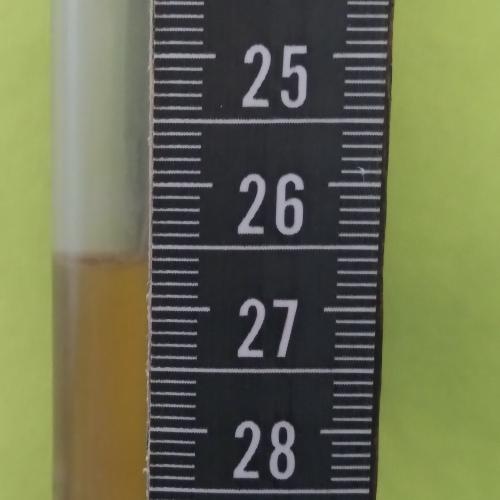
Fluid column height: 26.6 cm